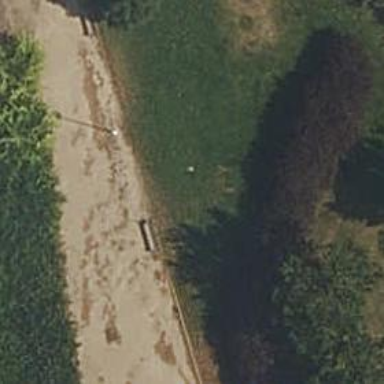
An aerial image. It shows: Brown bench in the vicinity.